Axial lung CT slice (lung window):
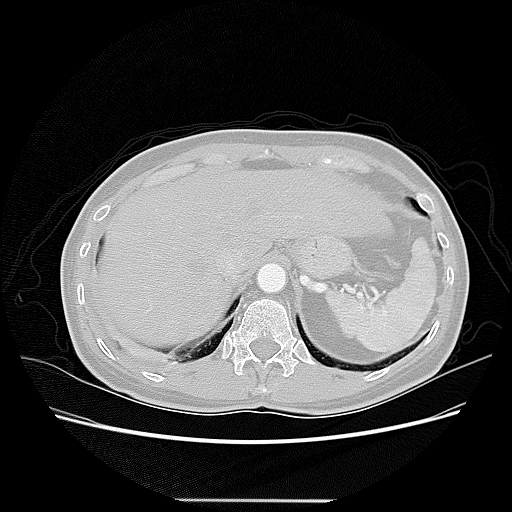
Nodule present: no